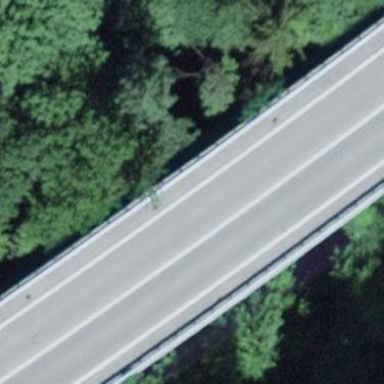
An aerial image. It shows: Man-made bridge.